Question: I have a problem with indention in 'UITableView'. <URL>.

There are just cell with 'UILabel'.
After launching app, all points have the same indention (like points Schedule & Favourites on picture). But when I scroll it up & then scroll it down back, the indention of labels changes. It appeared in 'iOS6' as well as in 'iOS7'.
Does anybody have ideas how to fix it?
EDIT0: It seems than only first rendering (before screen is appeared) works well. All others calls "cellForRowAtIndexPath" return incorrect cell view.
Might be it connected w/ constraints... but i'm not sure.
Anyway the way are supposed by NSS works. Thanks everybody for your help.
'''
- (NSInteger)numberOfSectionsInTableView:(UITableView *)tableView
{
//#warning Potentially incomplete method implementation.
// Return the number of sections.
return 1;
}
- (NSInteger)tableView:(UITableView *)tableView numberOfRowsInSection:(NSInteger)section
{
//#warning Incomplete method implementation.
// Return the number of rows in the section.
return [activeList count];
}
- (UITableViewCell *)tableView:(UITableView *)tableView cellForRowAtIndexPath:(NSIndexPath *)indexPath
{
static NSString *CellIdentifier = @"mainPointCell";
OMSMainActiveCell *cell = [tableView dequeueReusableCellWithIdentifier:CellIdentifier forIndexPath:indexPath];
// Configure the cell...
[cell.textLabel setText:[activeList objectAtIndex:indexPath.row]];
return cell;
}
'''
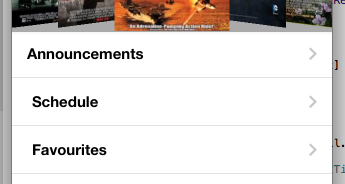
Answer: Add following code in your custom cell class i. e. in 'OMSMainActiveCell'
'''
- (void) layoutSubviews
{
[super layoutSubviews];
self.textLabel.frame = CGRectMake(0, 0, 320, 20);
}
'''
Also you can <URL>.
Hope this helps you.